Interaction volume radius: 5 \u00c5
Interaction volume height: 10 \u00c5
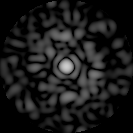
Disorder parameter: 0.8115